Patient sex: F
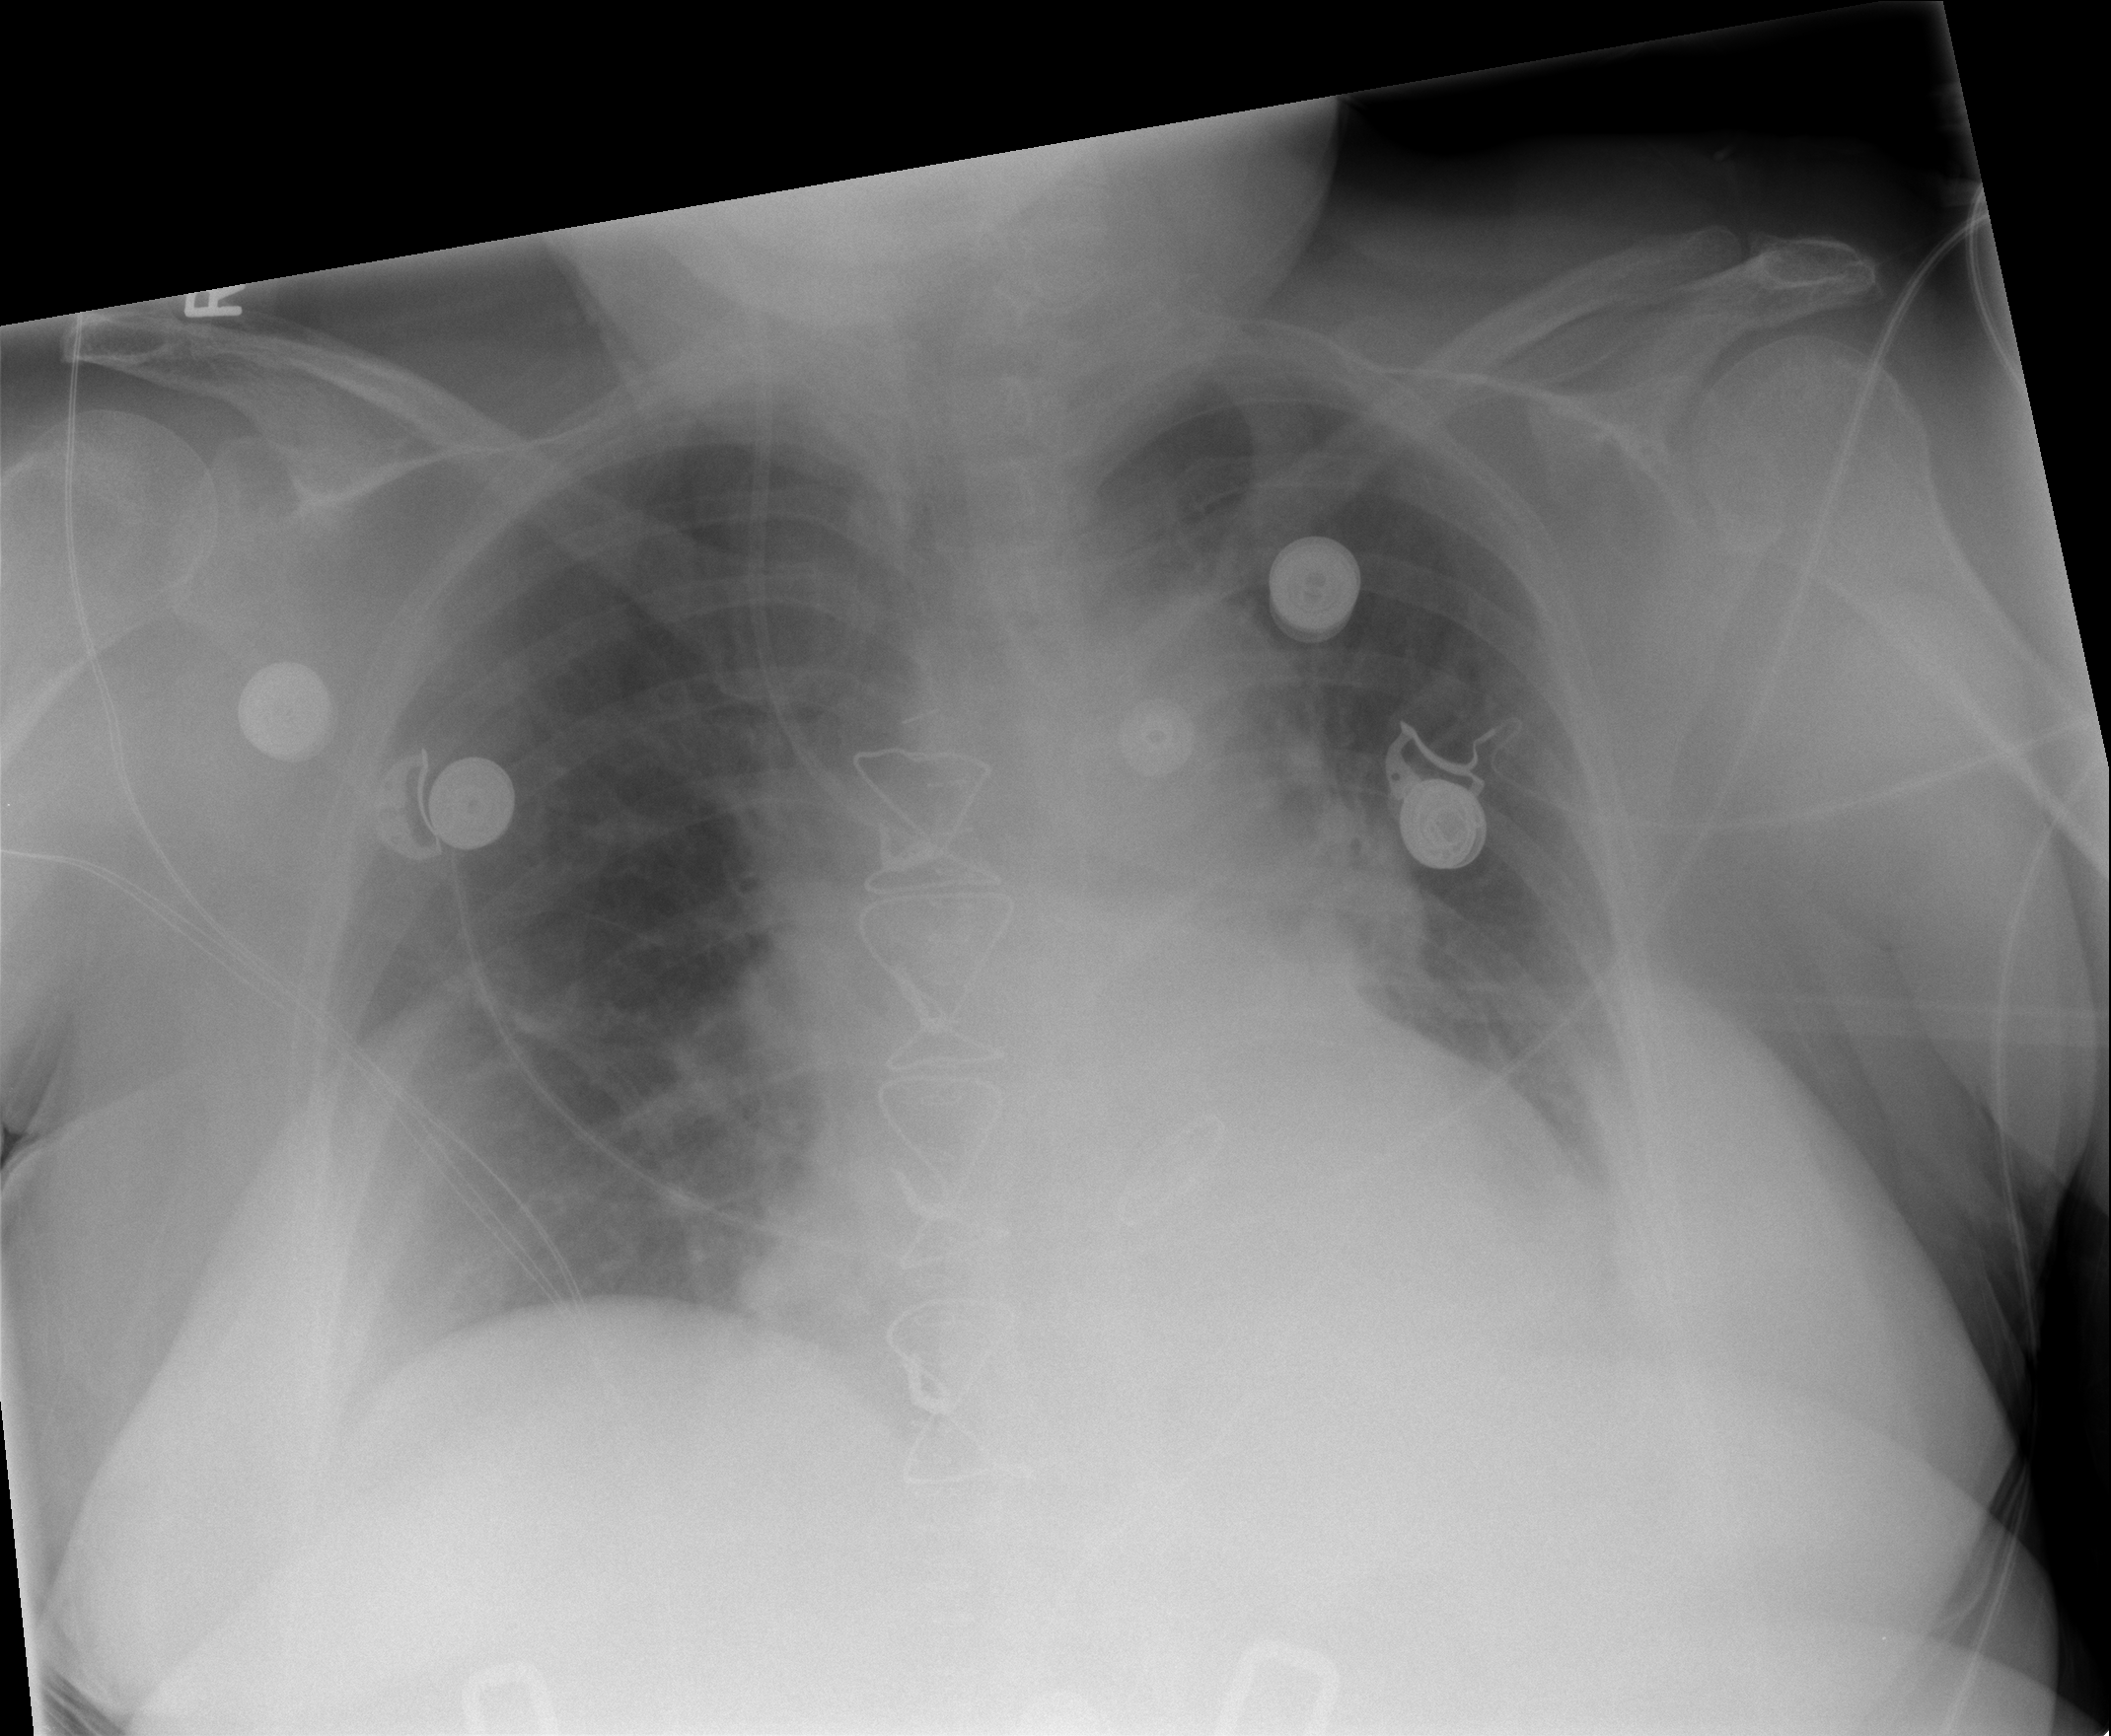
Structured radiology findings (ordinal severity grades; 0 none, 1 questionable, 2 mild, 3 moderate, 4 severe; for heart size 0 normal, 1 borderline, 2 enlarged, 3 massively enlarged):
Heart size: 0
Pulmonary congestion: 2
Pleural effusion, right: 0
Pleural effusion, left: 0
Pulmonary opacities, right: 0
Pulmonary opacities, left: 0
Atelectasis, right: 0
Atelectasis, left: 0